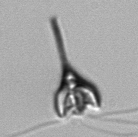
Label: Pyramimonas_longicauda